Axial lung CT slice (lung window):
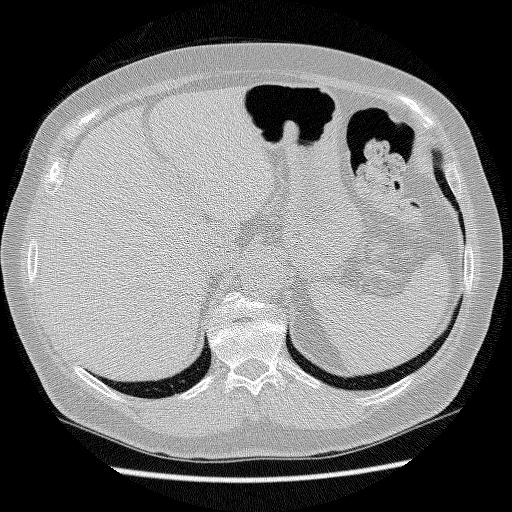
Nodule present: no